Field crop: maize
Growth stage: 2
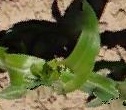
Species: maize